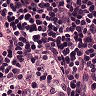
Metastatic tissue present: no